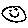
Label: smiley face